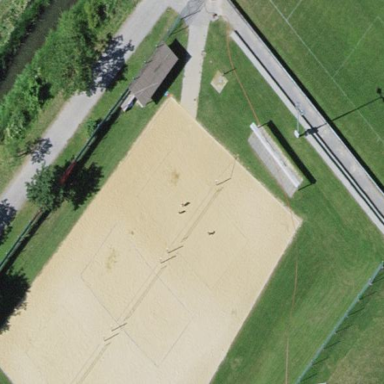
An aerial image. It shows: Beach volleyball pitch for leisure land.